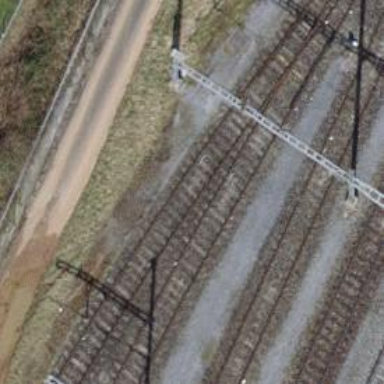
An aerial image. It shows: Siding railway line with electrified contact line for the trains.